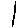
Label: square